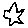
Label: star